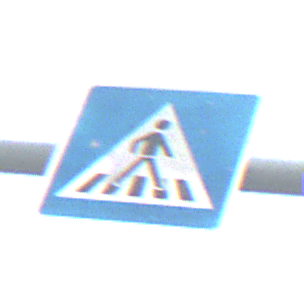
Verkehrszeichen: FussgaengerueberwegLinks
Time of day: SunriseSunset
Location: Outdoor (RoadRail)
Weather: PartlyCloudy
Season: NotSpecified
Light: Natural